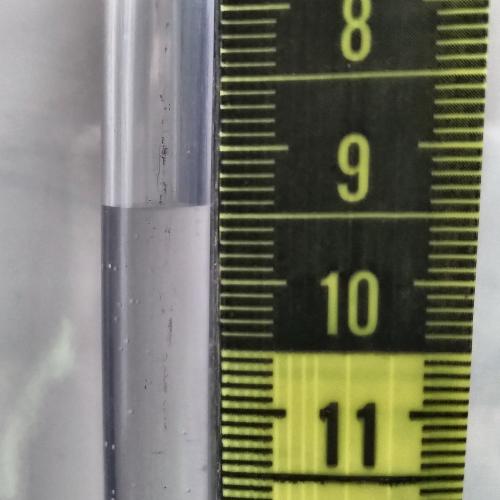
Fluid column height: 9.4 cm